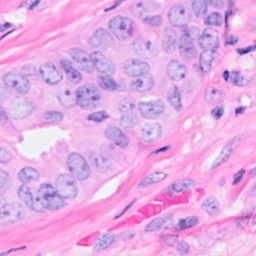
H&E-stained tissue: Breast